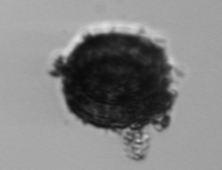
Label: Thalassiosira_TAG_external_detritus